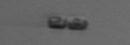
Label: Chaetoceros